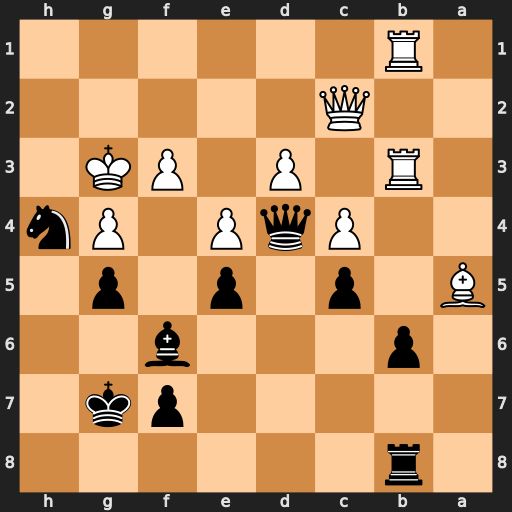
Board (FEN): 1r6/5pk1/1p3b2/B1p1p1p1/2PqP1Pn/1R1P1PK1/2Q5/1R6
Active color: b
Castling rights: -
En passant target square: -
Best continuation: Qe3 Qd1 Qf4+